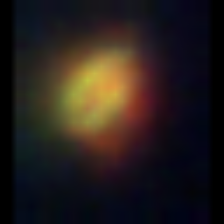
Taxon: NanoPlankton
Group: Other